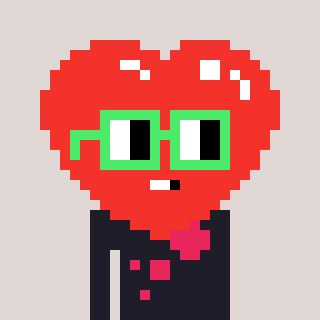
a pixel art character with square light green glasses, a heart-shaped head and a grayscale-colored body on a warm background